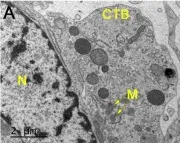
Electron microscopy analysis of placental sections showed alterations and virus-like particles in ZIKV infected samples. (A-D) Electron microscopy images of ultrathin sections of placental tissue from a single, non-ZIKV infected mother that exhibited regular cytotrophoblasts (CTB), syncytiotrophoblasts (STB), nucleus (N), mitochondria (M), and collagen filament structures (COL).
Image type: pathology (giemsa)